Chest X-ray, PA view. Patient: 65 years old, sex F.
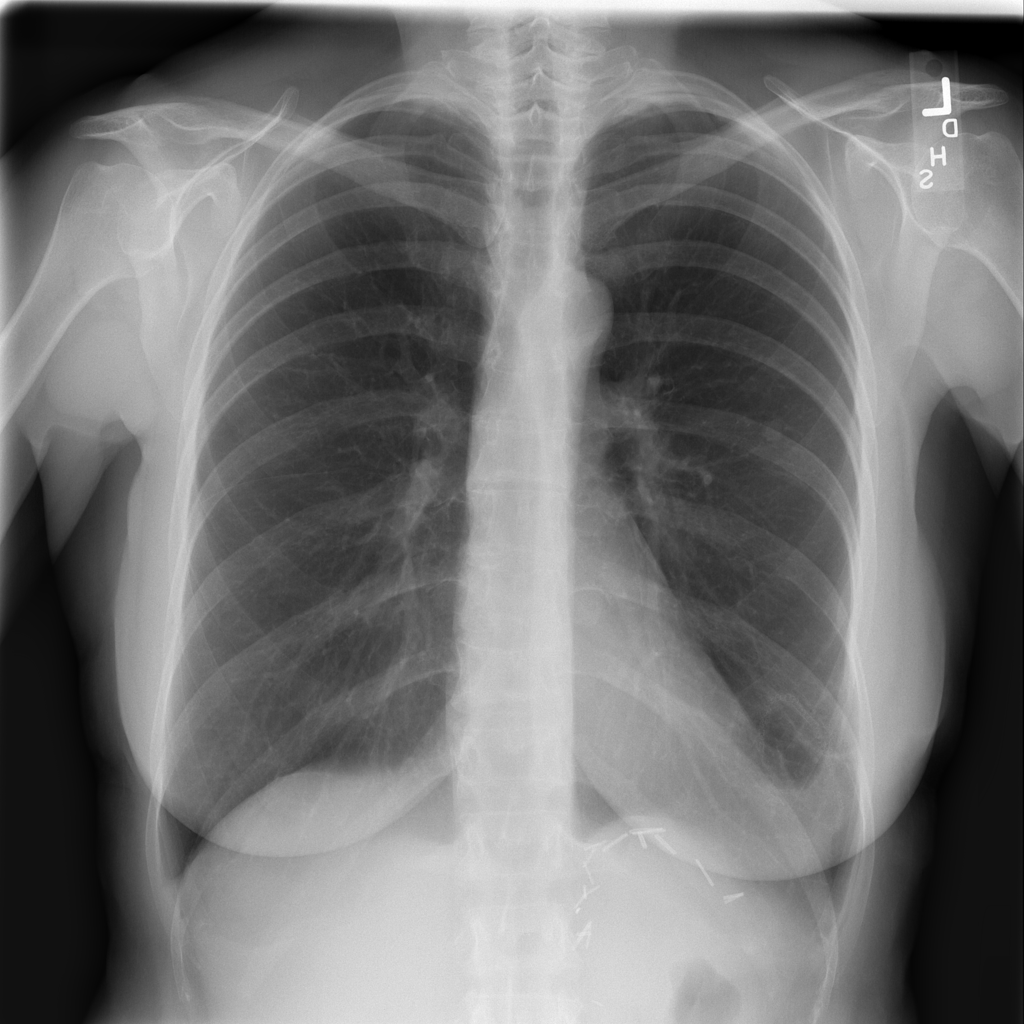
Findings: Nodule